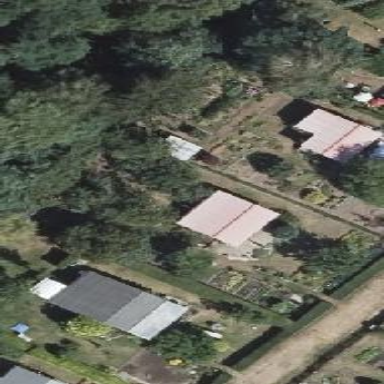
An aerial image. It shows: Plot within allotments.